Field crop: maize
Growth stage: 1
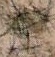
Species: salsola